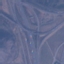
Label: Highway